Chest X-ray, AP view. Patient: 25 years old, sex M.
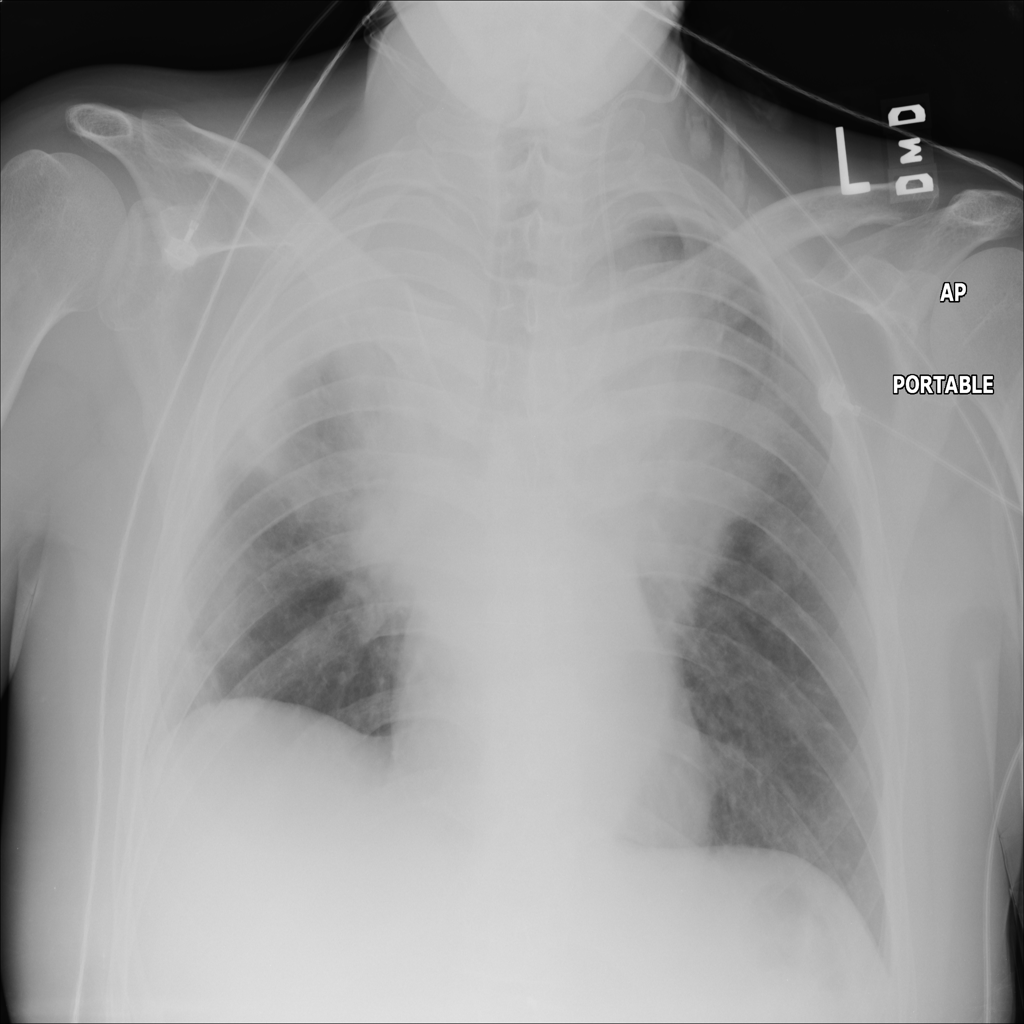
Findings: No Finding